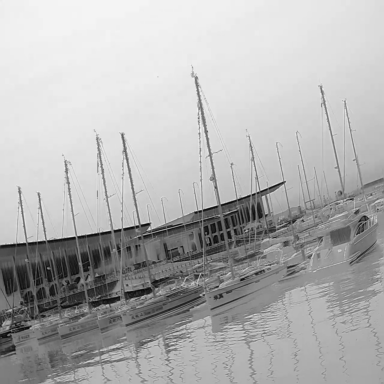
There are seven objects shown in the infrared image, including six sailboats, and a canoe.